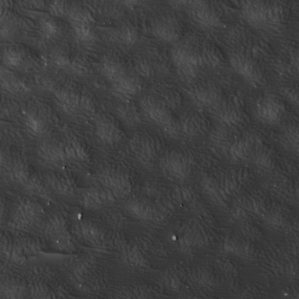
Label: non_frost